Field crop: maize
Growth stage: 2
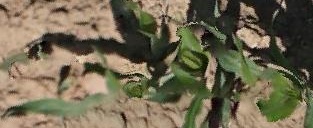
Species: maize